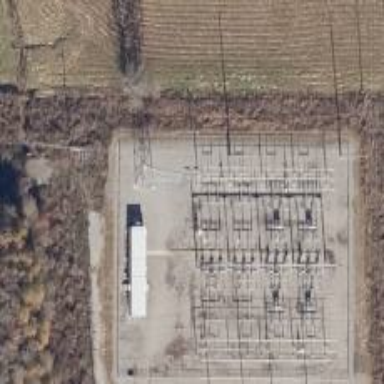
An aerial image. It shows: Power substation with fence around it. The substation is used for switching.